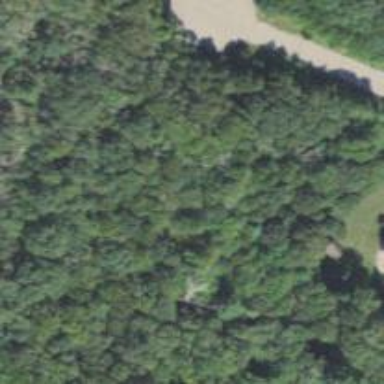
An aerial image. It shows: Mixed woodland with various types of leaves.